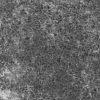
Atmospheric dust classification: not_dusty